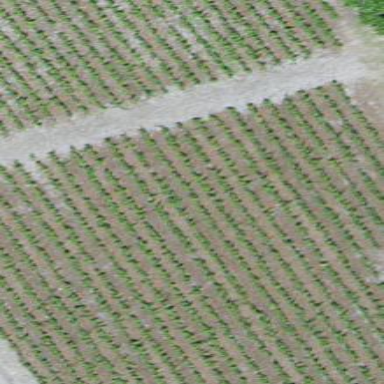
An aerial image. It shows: Vineyard where grapes are grown.